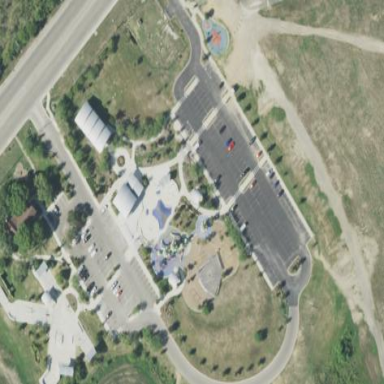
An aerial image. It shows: Playground area for leisure land.